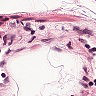
Metastatic tissue present: no